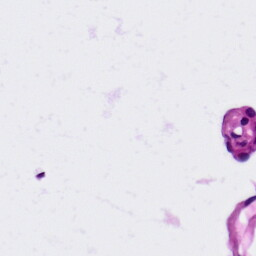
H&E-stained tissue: Lung